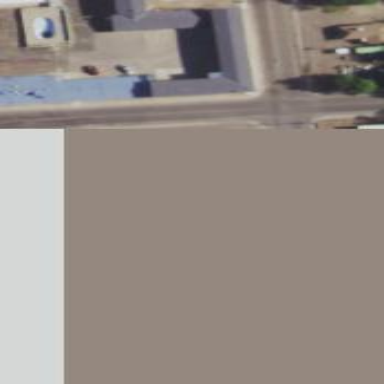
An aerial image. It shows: Retail building.